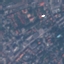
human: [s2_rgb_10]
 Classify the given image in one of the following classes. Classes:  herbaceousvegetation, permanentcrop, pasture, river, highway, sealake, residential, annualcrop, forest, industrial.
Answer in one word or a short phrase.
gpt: Residential